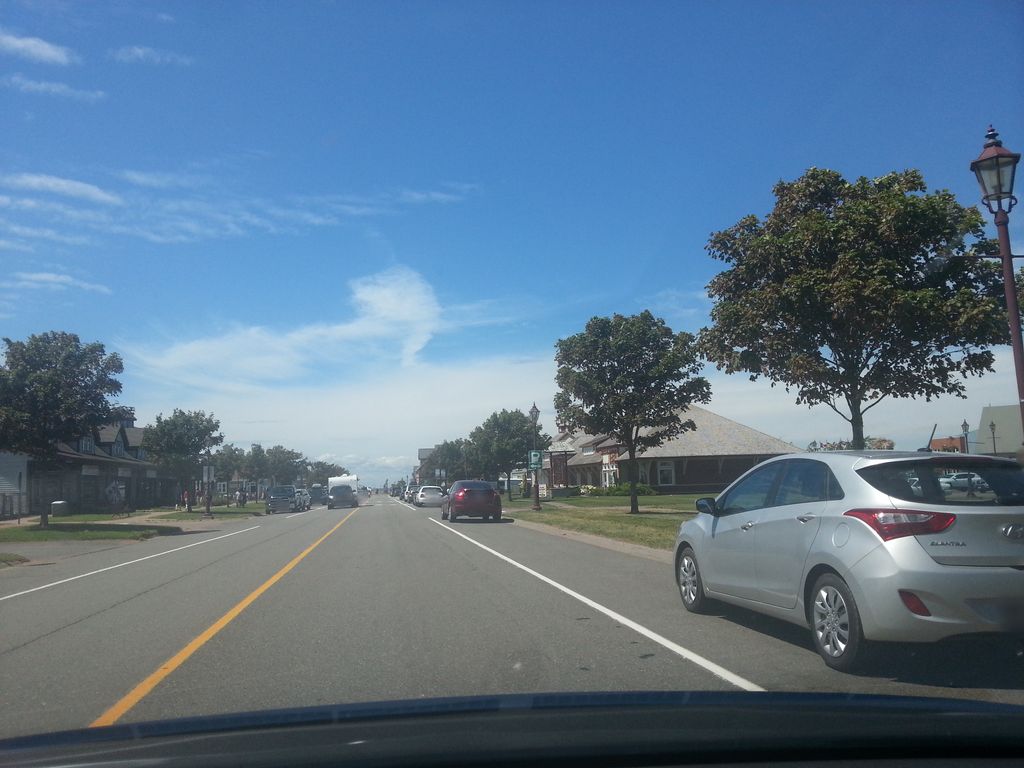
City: charlottetown